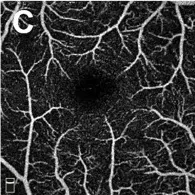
Pre- and postoperative 3.0 * 3.0 mm optical coherence tomography angiography (OCTA) images. Superficial capillary plexus (SCP) in the right eye.
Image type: ophthalmic_imaging (ophthalmic_angiography)